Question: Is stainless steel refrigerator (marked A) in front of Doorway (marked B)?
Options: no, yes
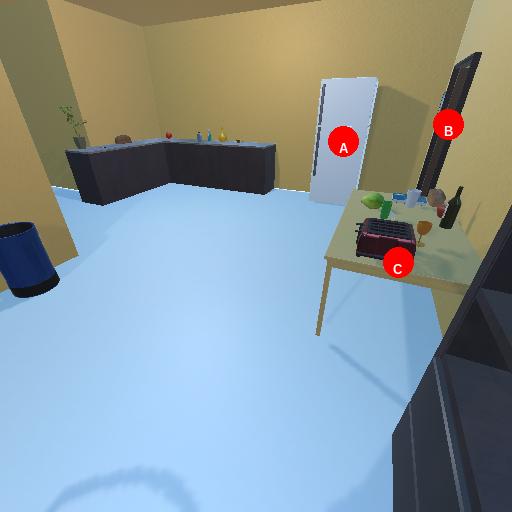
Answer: no